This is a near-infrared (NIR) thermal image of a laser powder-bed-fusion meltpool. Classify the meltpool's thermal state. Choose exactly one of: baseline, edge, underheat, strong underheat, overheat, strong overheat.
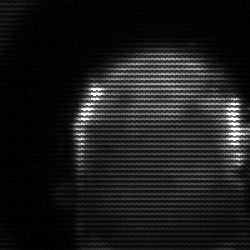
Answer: baseline